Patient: sex F, age 66
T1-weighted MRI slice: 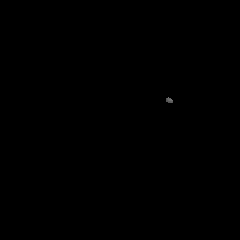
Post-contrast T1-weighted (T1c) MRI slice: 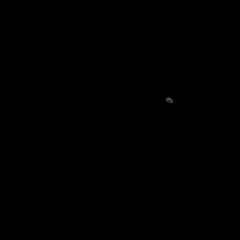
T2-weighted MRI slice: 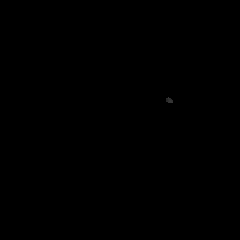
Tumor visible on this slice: no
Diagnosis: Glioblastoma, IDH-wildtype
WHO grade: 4